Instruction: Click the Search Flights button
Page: home
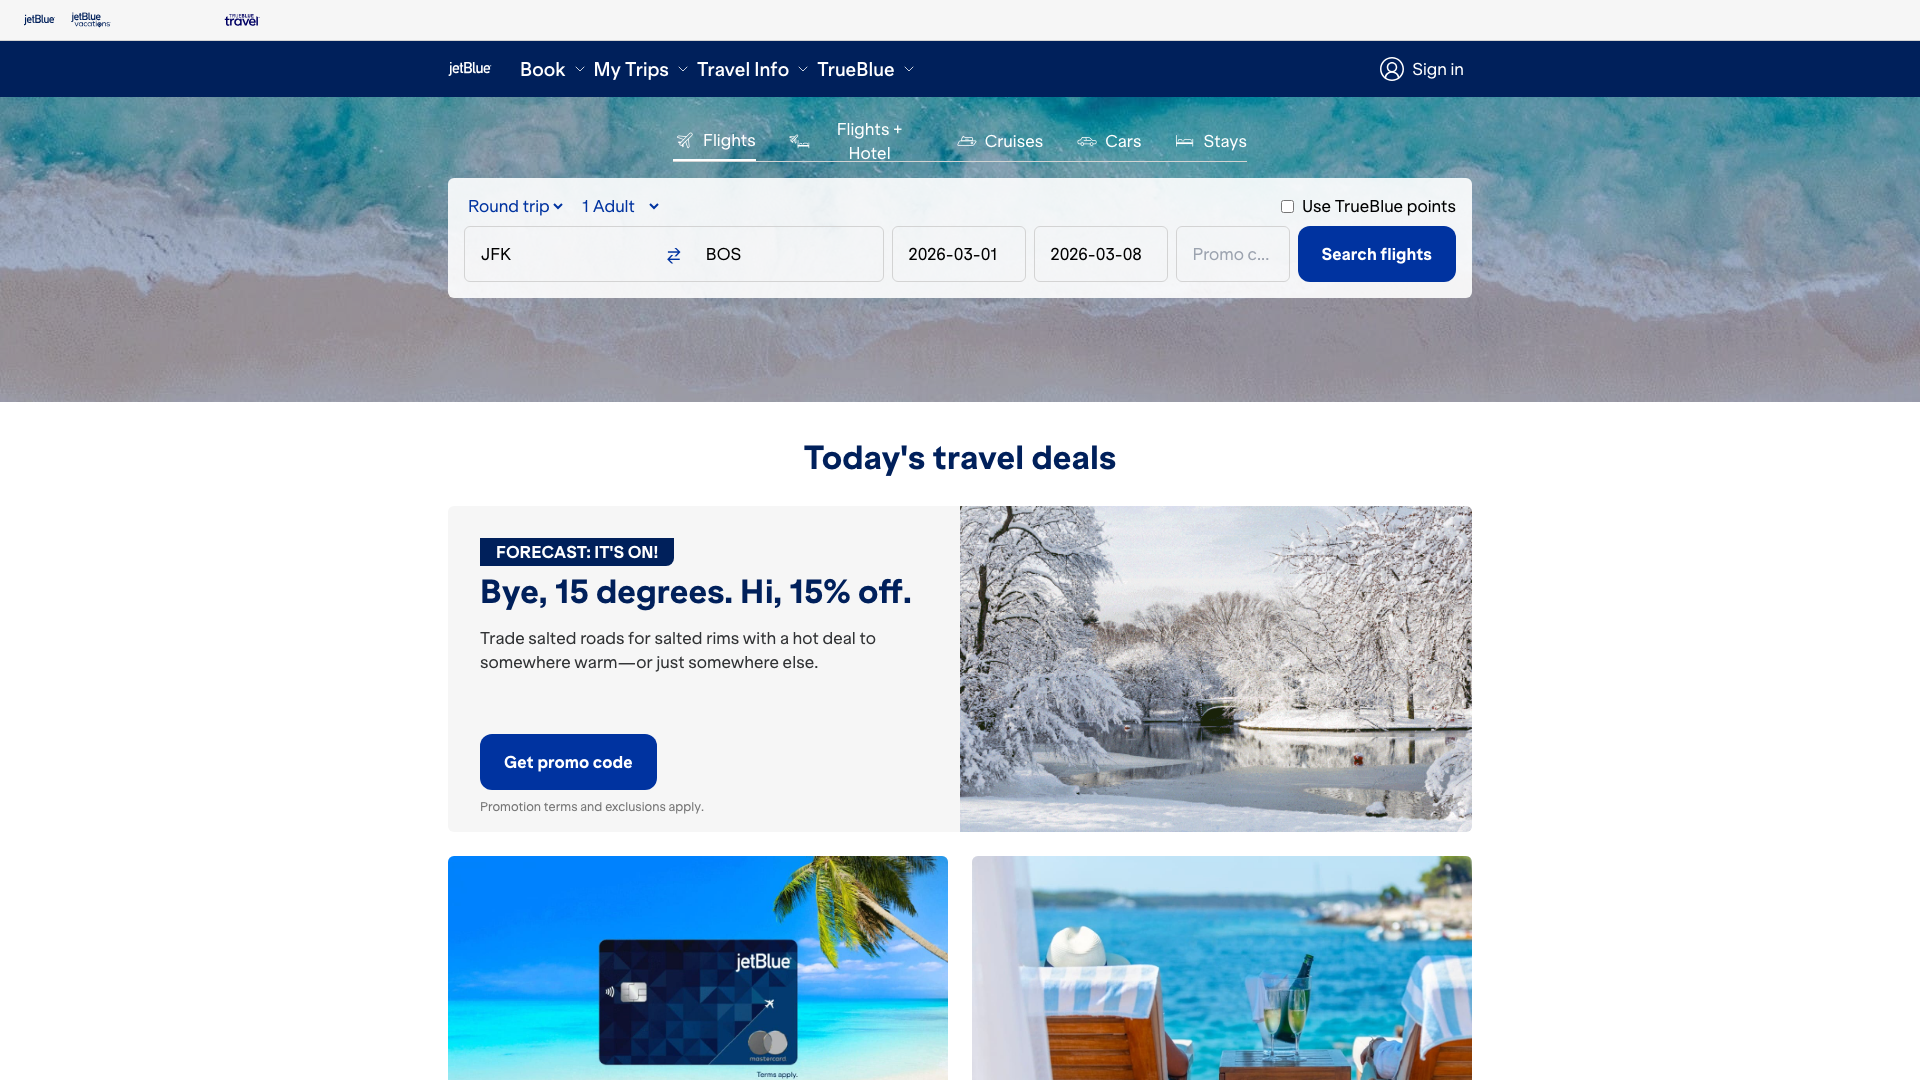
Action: click